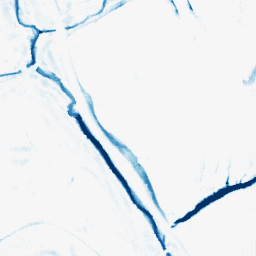
Category: morphological
Decomposition family: morphological_rect
Decomposition parameters: operation: closing
width: 10
height: 10
Upsampling method: fft_zeropad
Upsampling parameters: scale: 2
Upsampling scale: 2